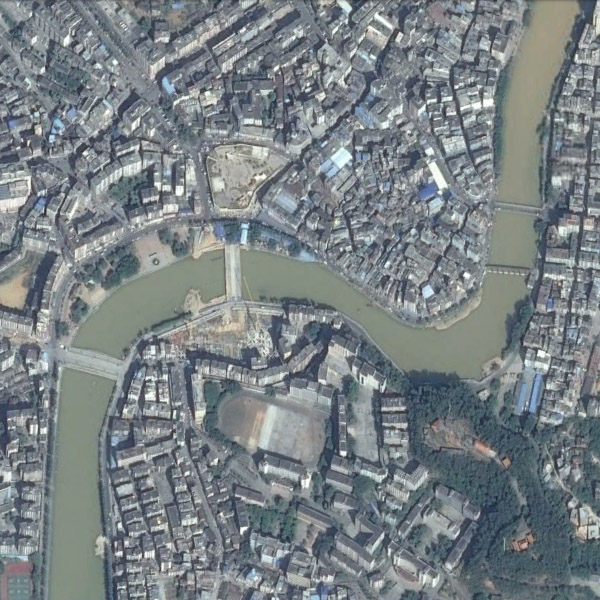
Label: River